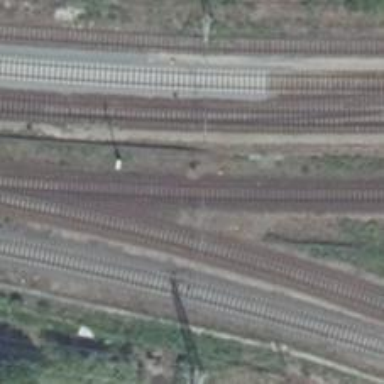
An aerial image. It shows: Railway signal.